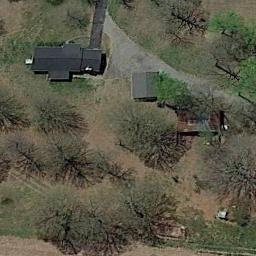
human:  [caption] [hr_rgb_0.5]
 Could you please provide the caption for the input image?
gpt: The sparse residential is on the grass next to some trees .

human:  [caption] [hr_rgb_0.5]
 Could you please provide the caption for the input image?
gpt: In a sparse residential area there is a gray house and several withered trees surrounded by open spaces .

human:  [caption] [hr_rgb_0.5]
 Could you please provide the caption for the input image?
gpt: A path leads to this house with black roof .

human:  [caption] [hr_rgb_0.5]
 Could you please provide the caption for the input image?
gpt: Many trees are beside the sparse residential .

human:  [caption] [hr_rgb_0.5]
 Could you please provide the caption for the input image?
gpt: A sparse residential area with some withered trees and two black buildings .